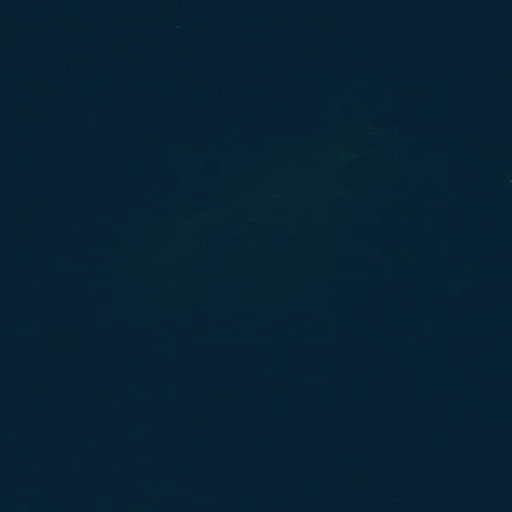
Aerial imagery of bar in Washington named Olympia Shoal containing only open water